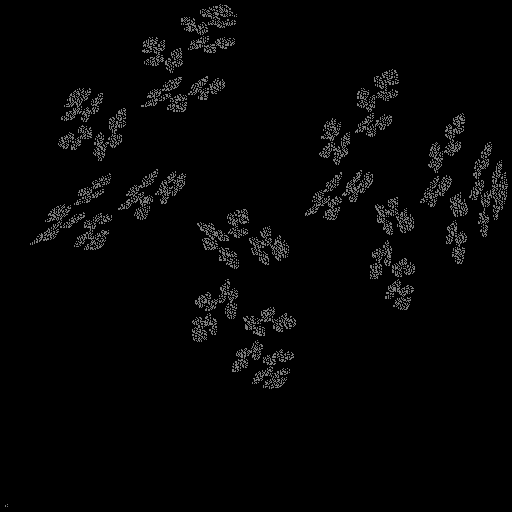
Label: bud